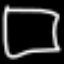
Label: square